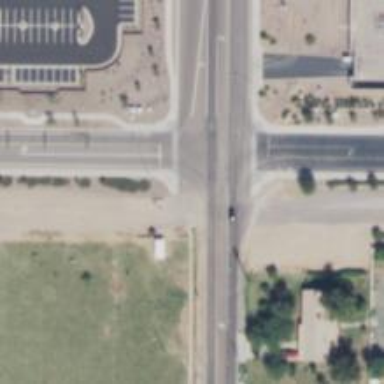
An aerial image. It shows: Road with stop sign.